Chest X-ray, AP view. Patient: 25 years old, sex F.
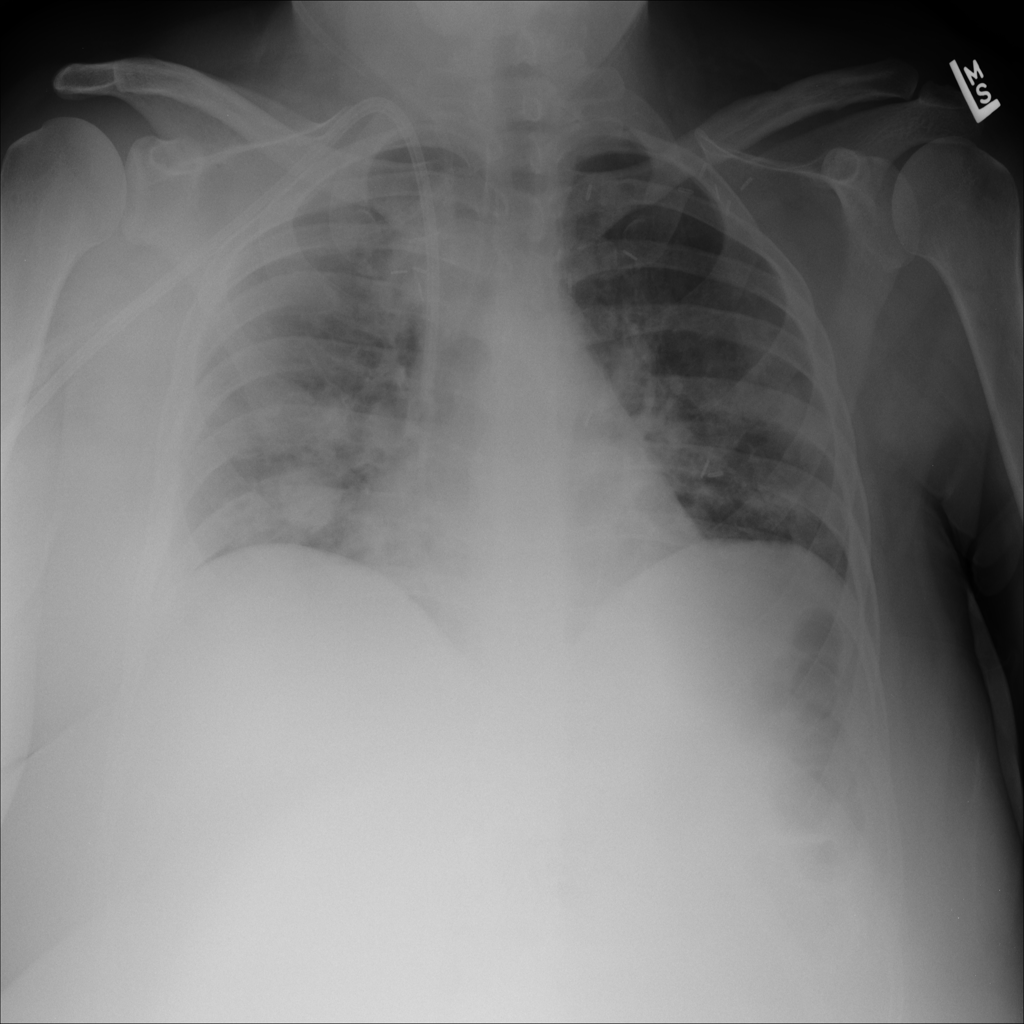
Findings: Edema, Mass